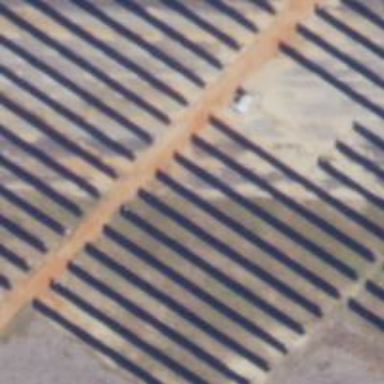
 consisting of solar photovoltaic panels."